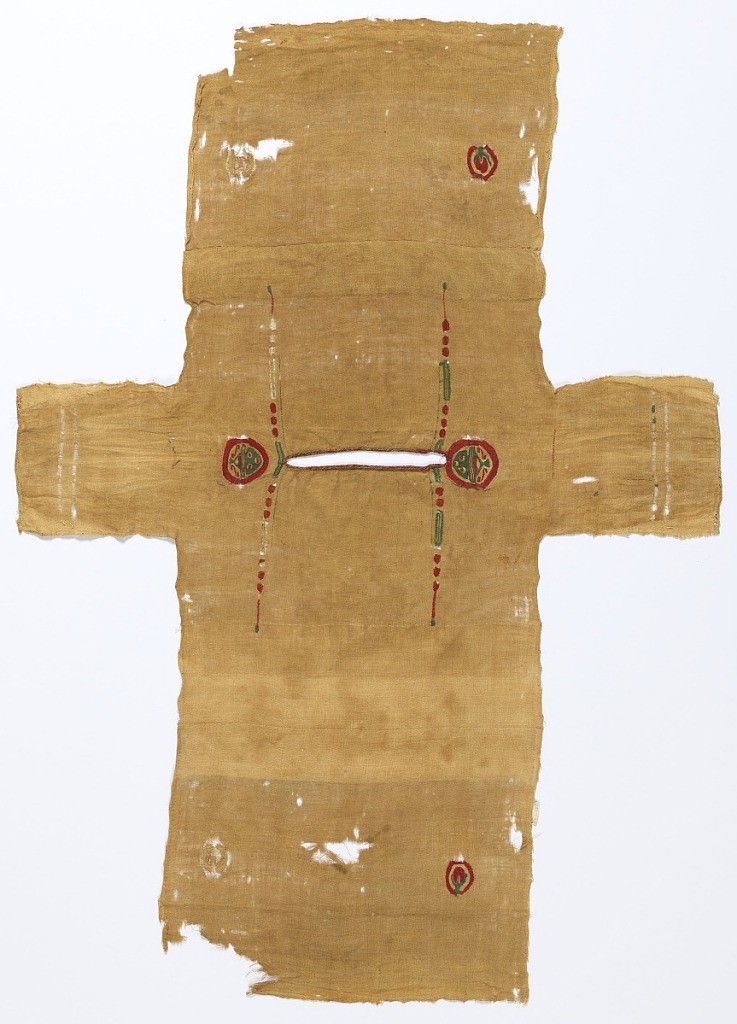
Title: Child's tunic
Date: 9th century
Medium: linen, wool (warp – S-spun linen warp; weft – Z-spun linen, Z-spun undyed wool, Z-spun red wool, Z-spun green wool, S-spun red wool in the three spots of clavus bands) Technique: plain weave with tapestry woven areas; one weft carried at a time
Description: A whole child's tunic of linen with in-woven tapestry decorations. The back is approximately 18 cm shorter than the front due to a wide, horizontal tuck that was taken in it originally and stitches from a similar tuck remain in front of the tunic. Selvage at bottom of front and back and at inside of sleeves. Neckline is a slit which has been finished with two rows of red crocheted edging. Sleeves similarly finished, in tan, with only one row. At shoulders, circular tapestry-woven decorations - a green and red floral design with red border. Green and red simple, narrow decorative clavi, front and back, passing over the shoulders. Tapestry-woven medallion containing red bud with green stem in red border, at lower corners front and back, only two remain in whole condition.